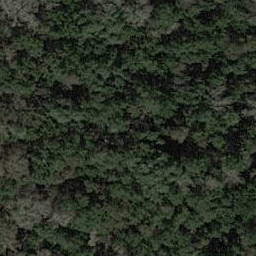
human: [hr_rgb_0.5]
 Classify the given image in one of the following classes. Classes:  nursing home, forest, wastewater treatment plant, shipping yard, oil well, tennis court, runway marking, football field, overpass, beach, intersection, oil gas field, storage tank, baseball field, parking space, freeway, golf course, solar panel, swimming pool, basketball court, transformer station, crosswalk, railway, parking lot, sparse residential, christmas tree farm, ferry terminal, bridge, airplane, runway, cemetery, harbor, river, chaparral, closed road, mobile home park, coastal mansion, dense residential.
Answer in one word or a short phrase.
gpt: forest